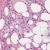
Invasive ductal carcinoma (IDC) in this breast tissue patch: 0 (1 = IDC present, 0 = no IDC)